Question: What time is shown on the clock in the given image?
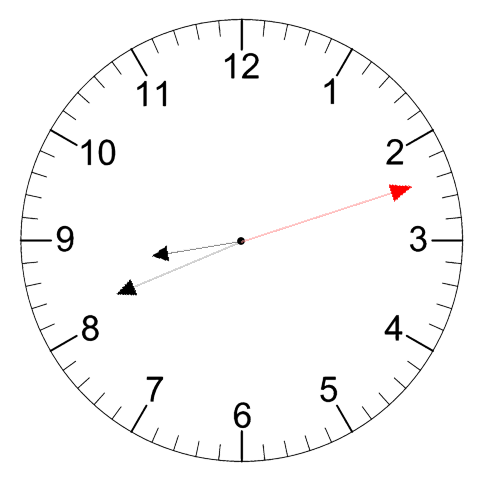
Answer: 08:41:12